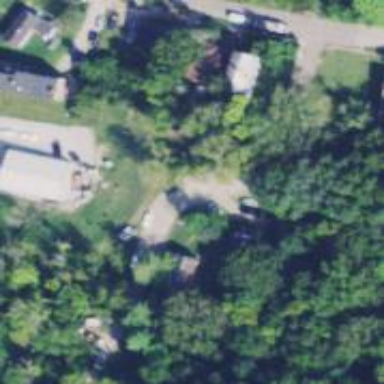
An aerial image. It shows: Driveway.